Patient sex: M
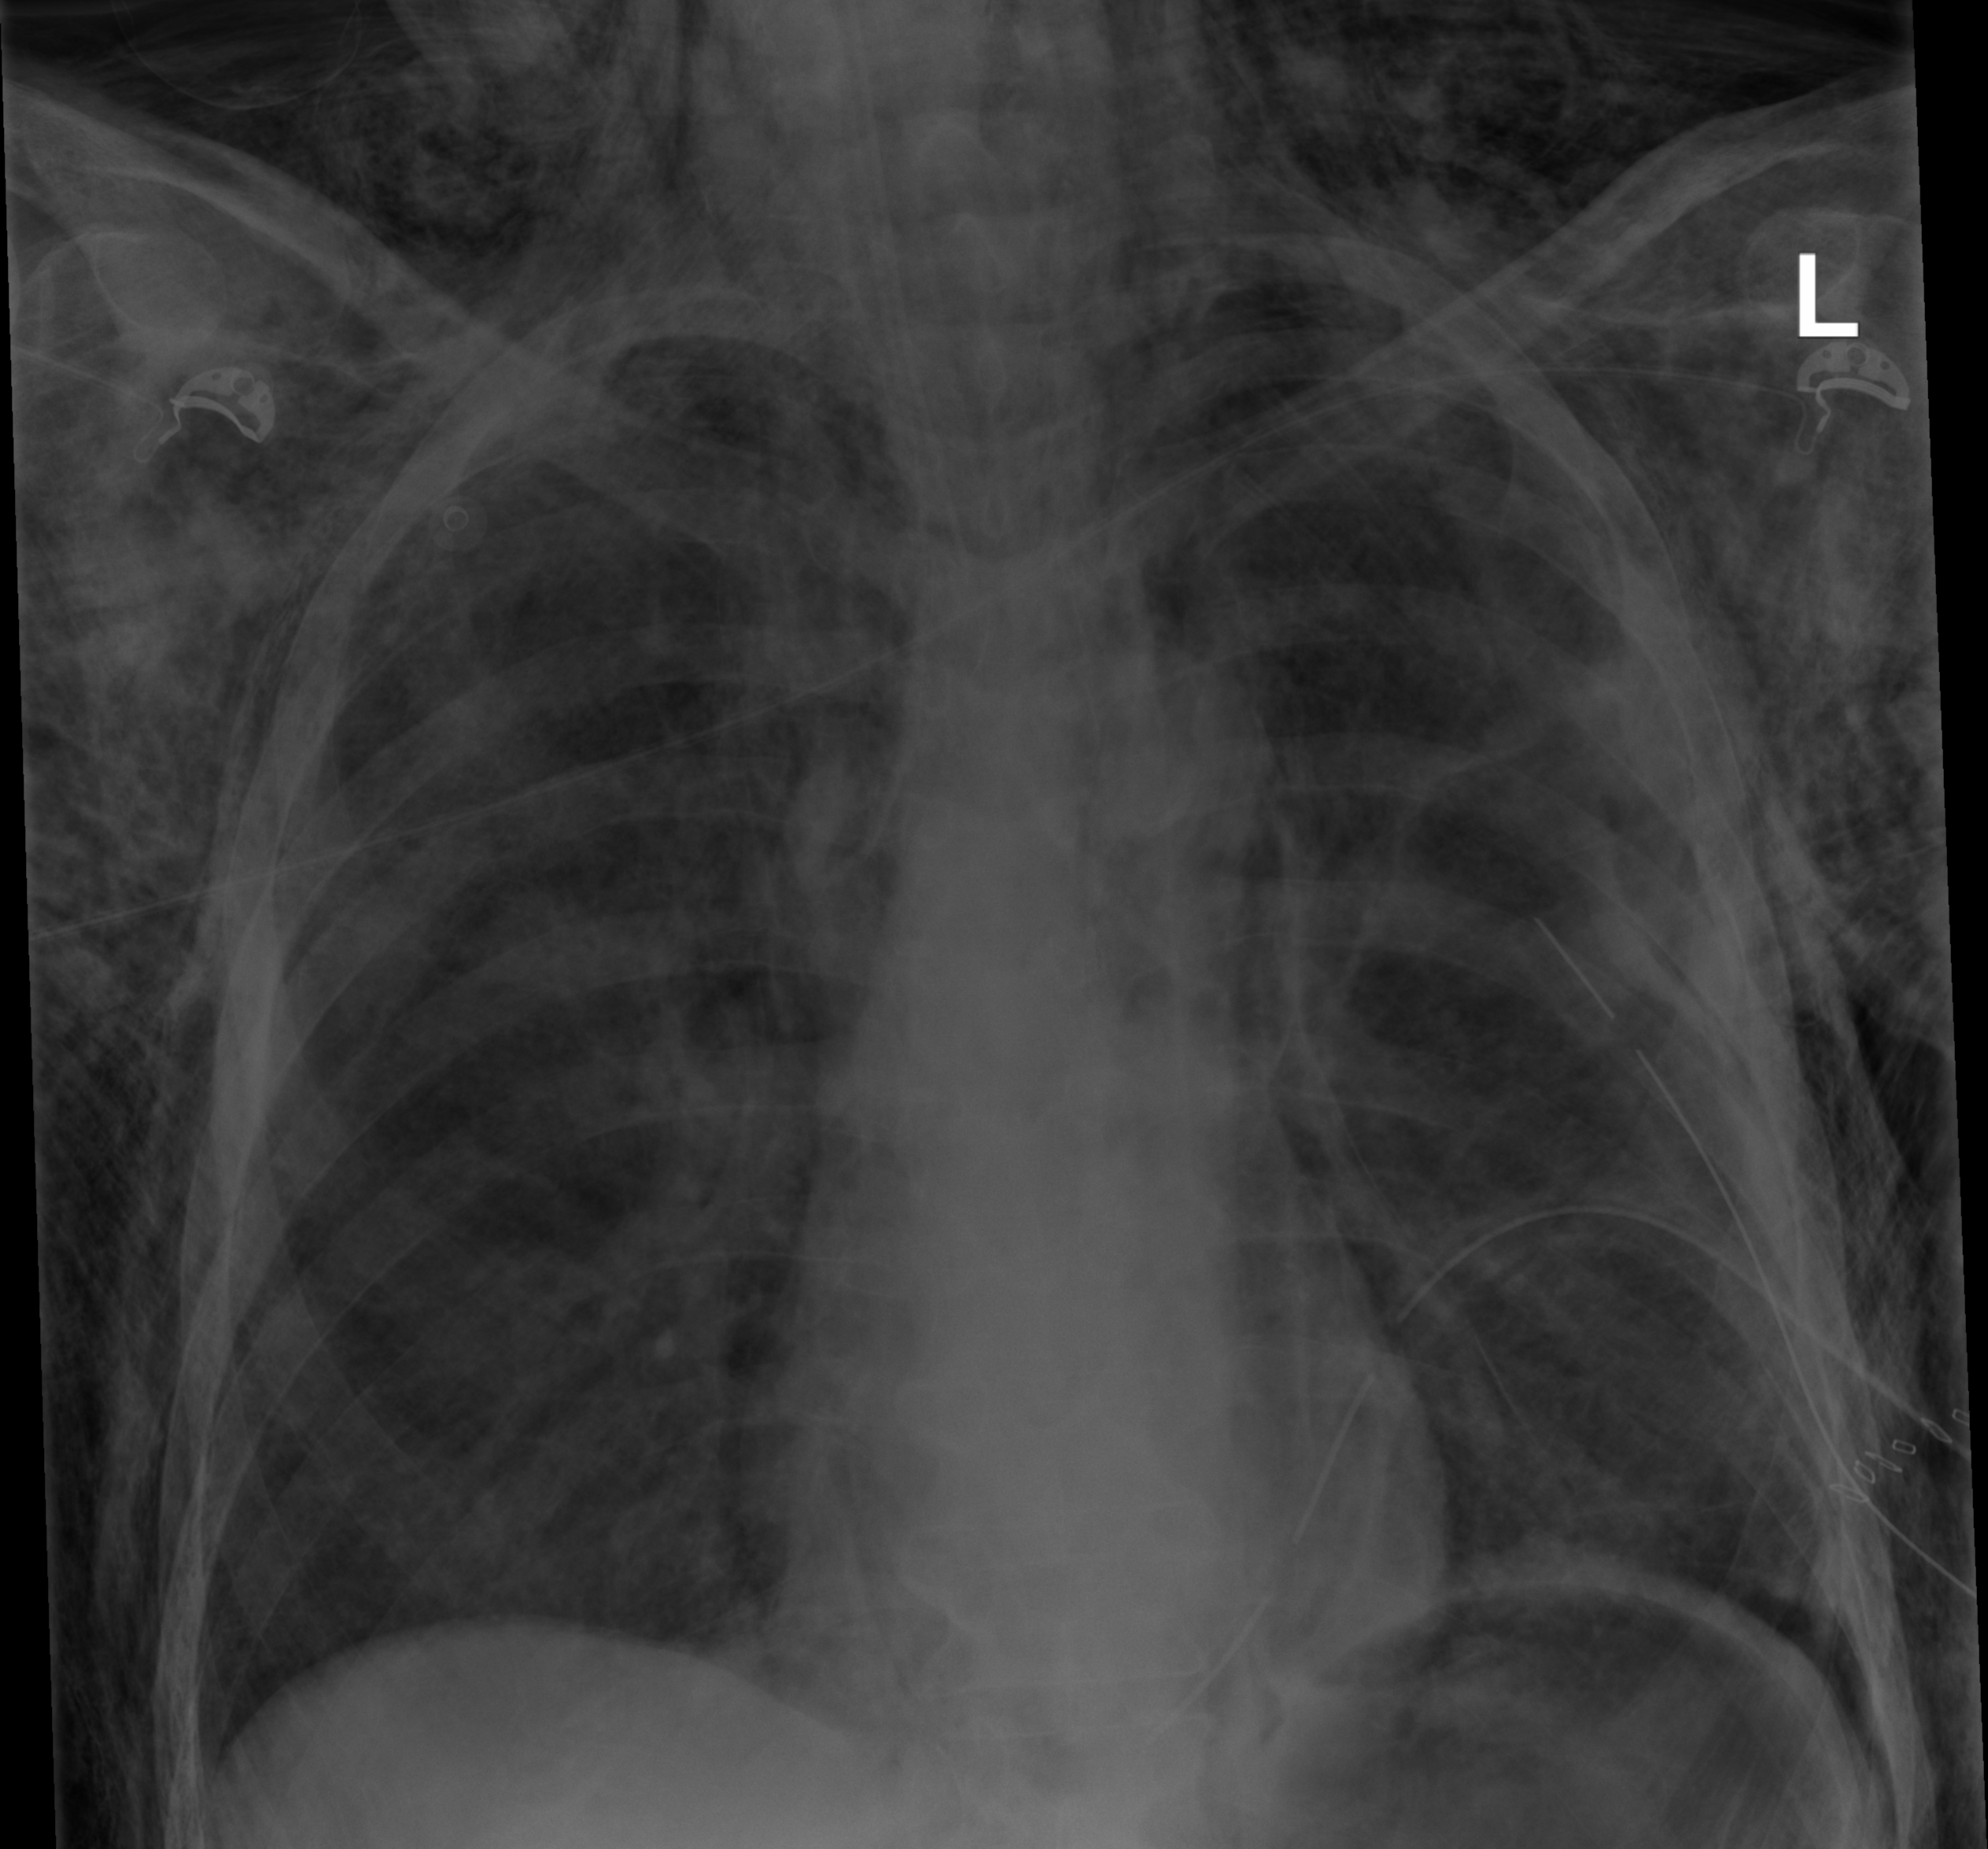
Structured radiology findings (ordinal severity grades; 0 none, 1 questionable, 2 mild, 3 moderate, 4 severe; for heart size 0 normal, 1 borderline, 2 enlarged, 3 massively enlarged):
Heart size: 0
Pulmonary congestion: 0
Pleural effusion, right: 0
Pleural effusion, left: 0
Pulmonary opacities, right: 0
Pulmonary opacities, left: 0
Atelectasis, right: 0
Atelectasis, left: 1